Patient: sex F, age 71
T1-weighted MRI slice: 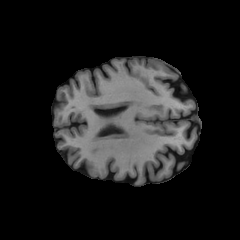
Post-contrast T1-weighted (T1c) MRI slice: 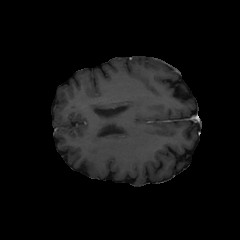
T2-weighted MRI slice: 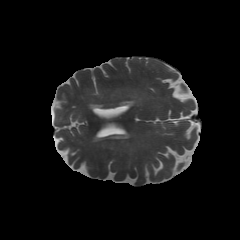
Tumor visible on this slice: no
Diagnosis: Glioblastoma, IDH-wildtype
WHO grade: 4